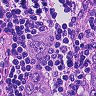
Metastatic tissue present: yes